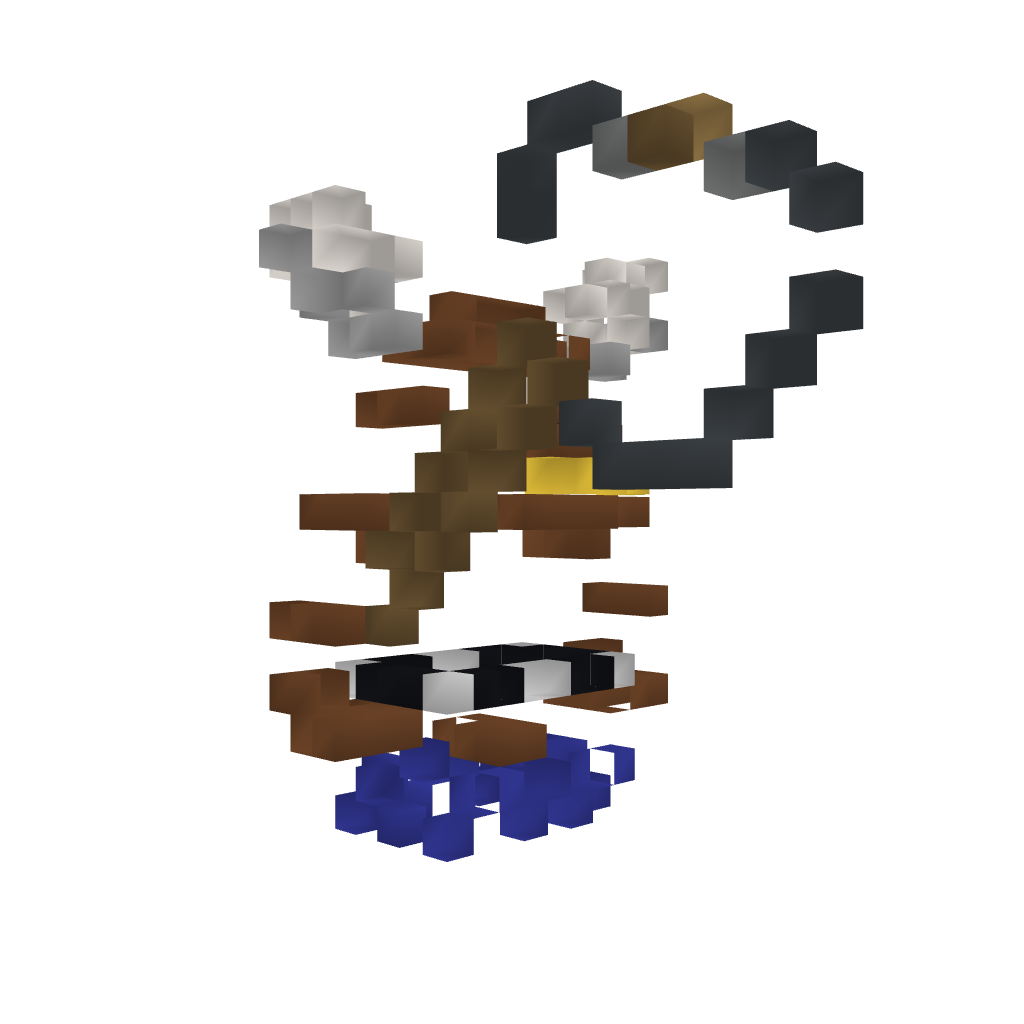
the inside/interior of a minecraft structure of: Minotaurus